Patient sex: M
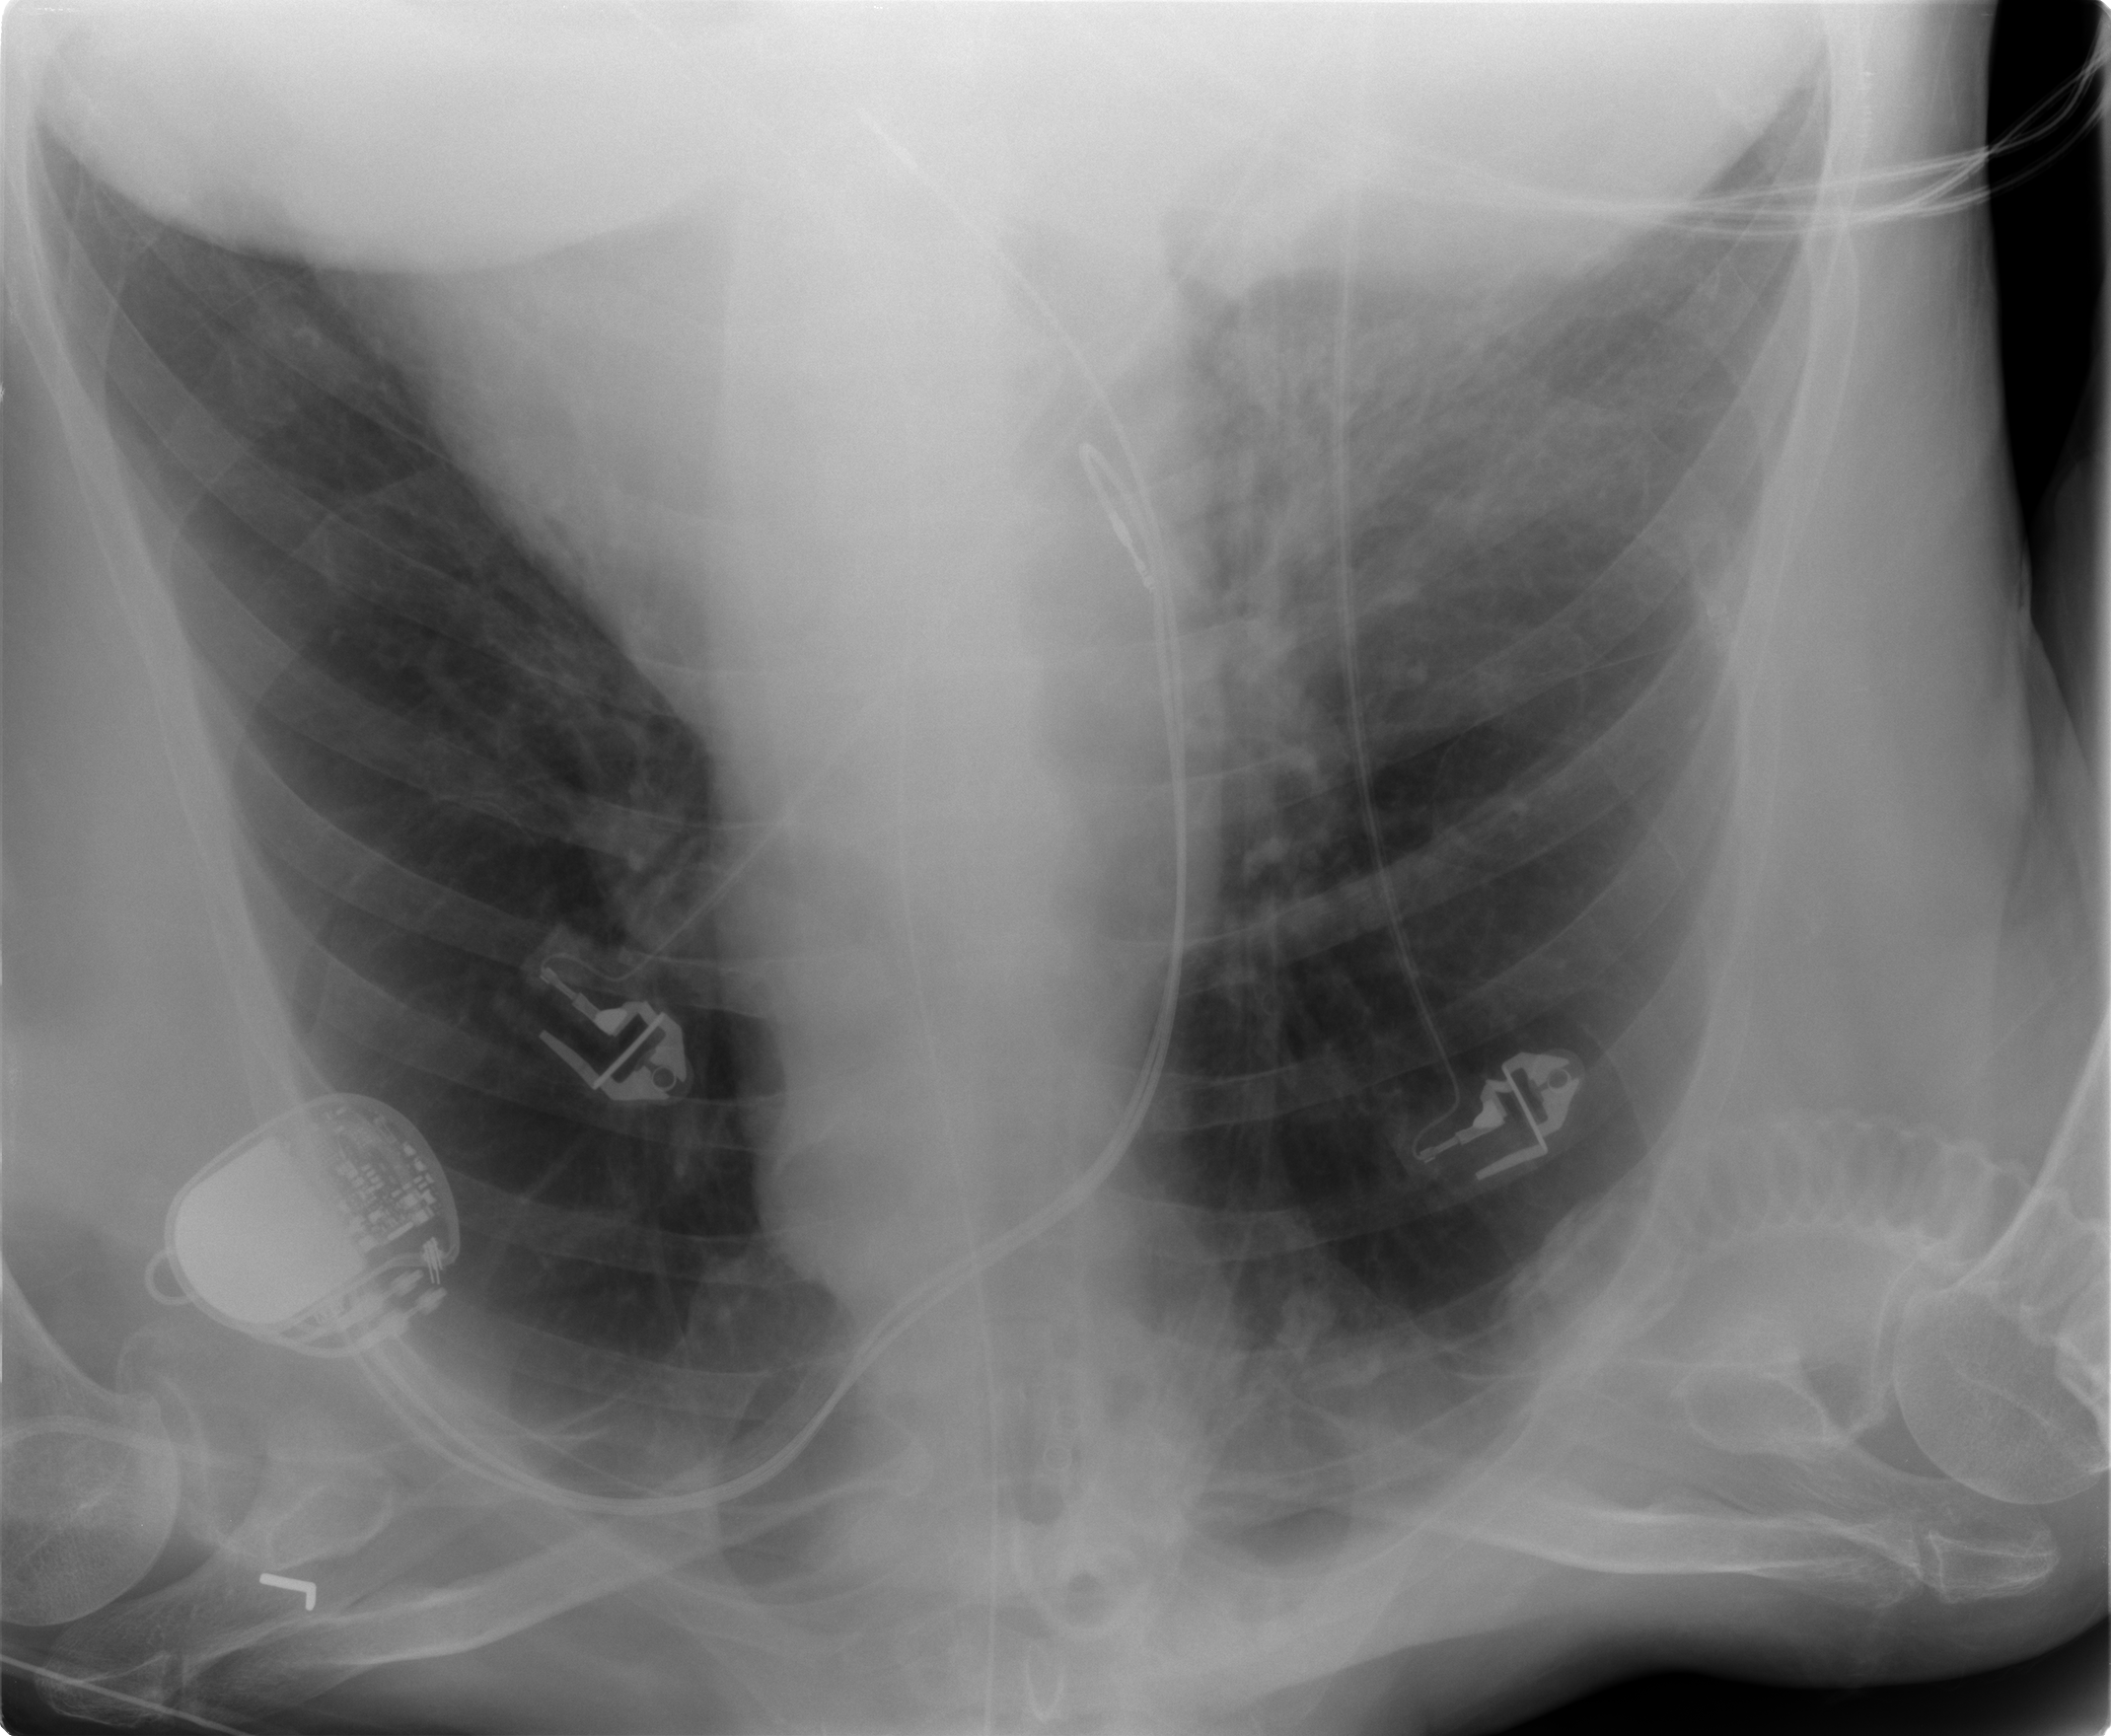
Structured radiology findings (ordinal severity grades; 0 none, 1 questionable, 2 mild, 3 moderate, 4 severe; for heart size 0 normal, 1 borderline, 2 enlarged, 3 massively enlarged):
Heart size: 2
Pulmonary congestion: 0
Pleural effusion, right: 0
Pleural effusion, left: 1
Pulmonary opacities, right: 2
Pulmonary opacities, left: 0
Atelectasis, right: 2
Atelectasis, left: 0